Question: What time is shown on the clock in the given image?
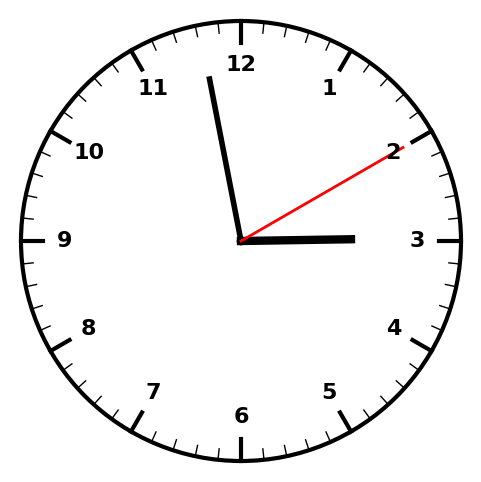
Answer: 02:58:10